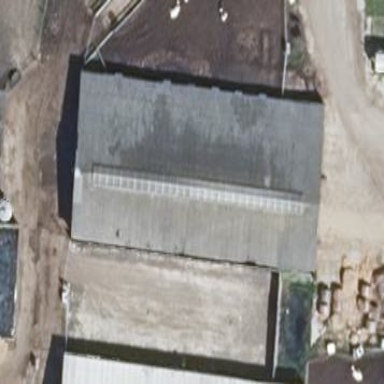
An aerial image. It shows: Gabled grey farm auxiliary building with roof oriented along its structure.